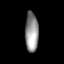
Tissue: lung
Cell type: Endothelial cells
Senescence score: 0.7375
Nuclear area (px): 511
Mean DAPI intensity: 147.56